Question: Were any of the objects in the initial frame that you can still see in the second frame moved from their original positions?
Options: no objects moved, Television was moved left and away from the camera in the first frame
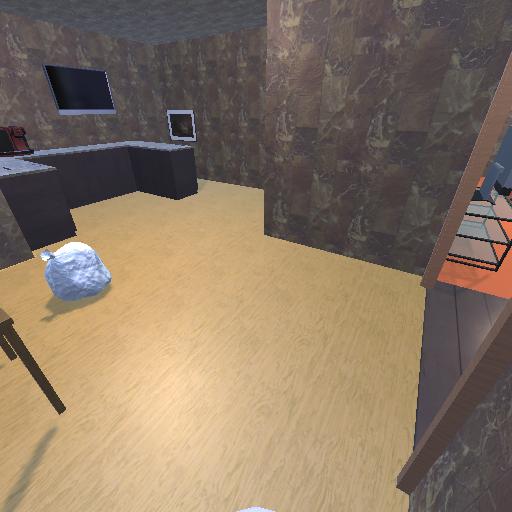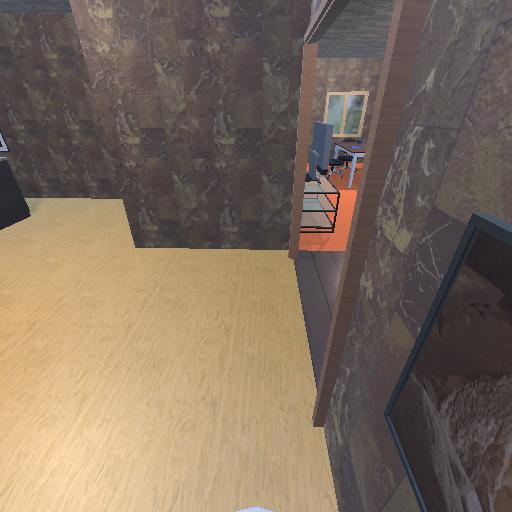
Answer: no objects moved